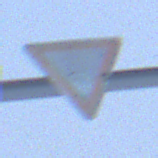
Verkehrszeichen: VorfahrtGewaehren
Umgebung: Outdoor, Nature
Tageszeit: Midday
Wetter: Overcast
Licht: Natural
Jahreszeit: Winter
Kontrast: LowContrast